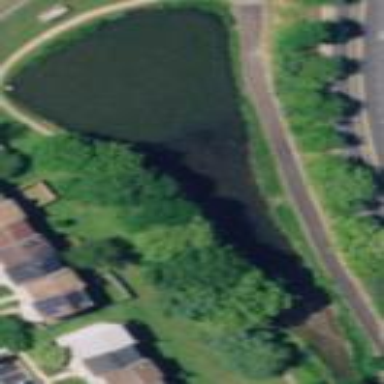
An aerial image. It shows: Serene pond surrounded by nature.